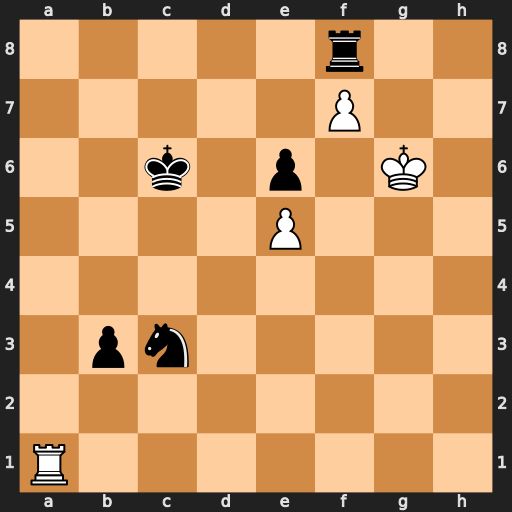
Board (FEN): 5r2/5P2/2k1p1K1/4P3/8/1pn5/8/R7
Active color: w
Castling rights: -
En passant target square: -
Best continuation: Rc1 Kd5 Rxc3 b2 Rb3